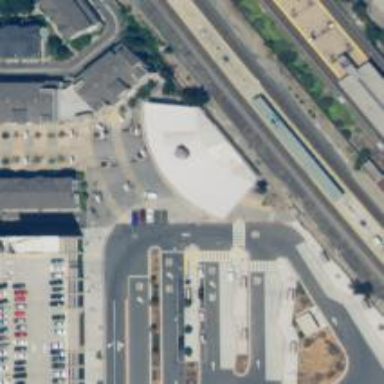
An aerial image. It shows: Busway road.